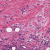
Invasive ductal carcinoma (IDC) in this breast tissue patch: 1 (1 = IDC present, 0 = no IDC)